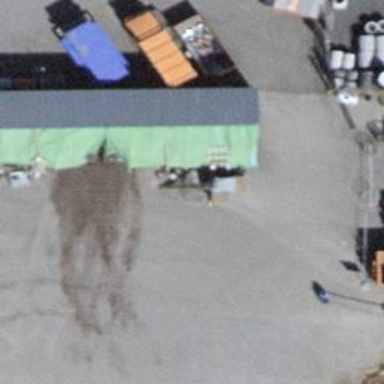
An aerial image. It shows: Recycling facility.